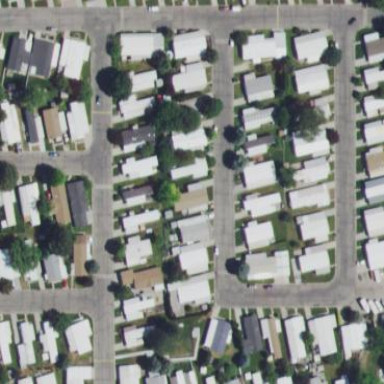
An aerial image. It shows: Residential area designated as trailer park.